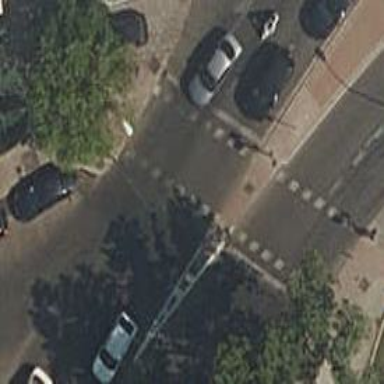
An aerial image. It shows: Road with traffic signals at the crossing.